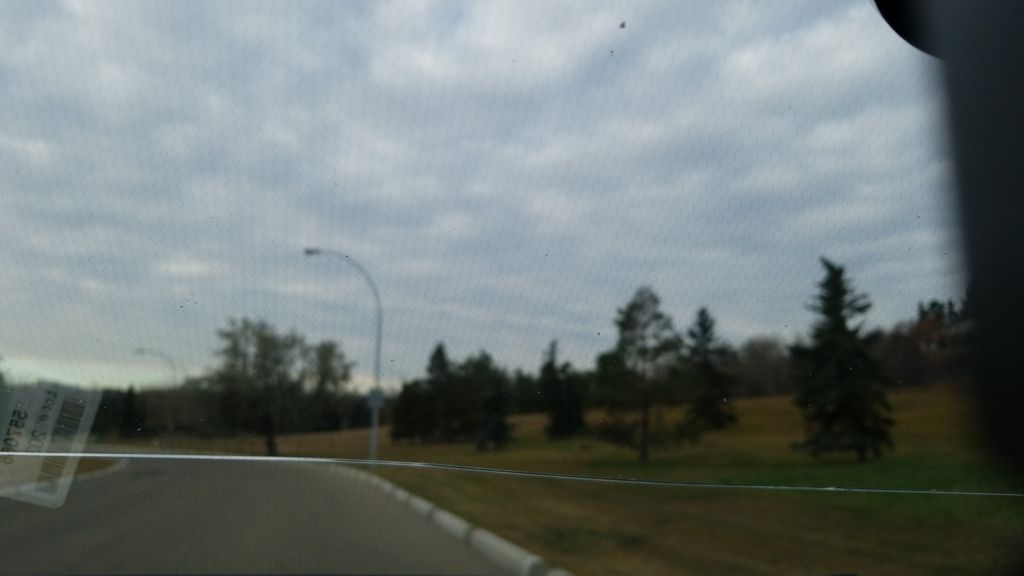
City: edmonton